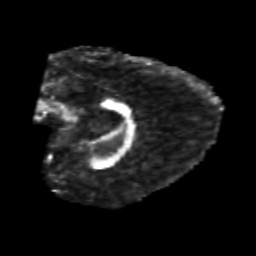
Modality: FA
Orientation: sagittal
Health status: healthy
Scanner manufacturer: philips
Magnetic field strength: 3 T
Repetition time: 6.964 s
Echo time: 0.092 s